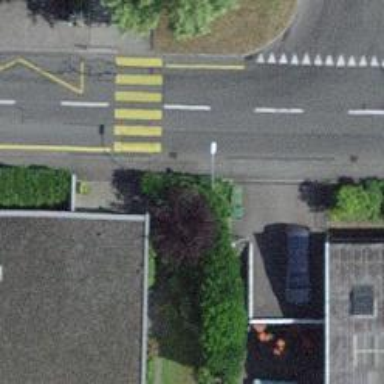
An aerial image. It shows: Kerb barrier.